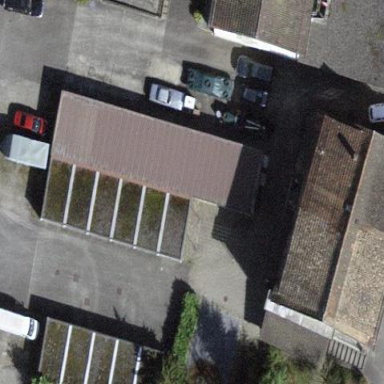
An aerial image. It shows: Garage.